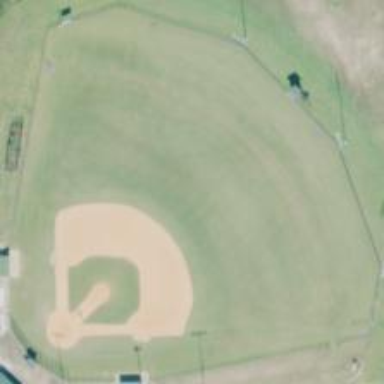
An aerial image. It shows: Baseball pitch with ground surface.